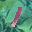
Label: 1